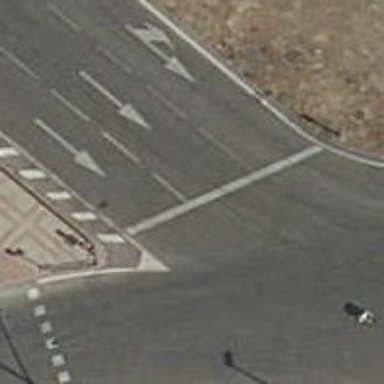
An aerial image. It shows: Road with traffic signals.